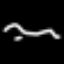
Label: squiggle